Question: I have a CSV with hundreds of usernames listed on it. In PowerShell I would like to run 'Get-ADUser' and output their 'DisplayName' in the adjacent cell. I also want to keep all the other information within the correct rows, and make sure if any usernames are not found in AD, that the output doesn't write the following 'DisplayName' out of order. Can someone help me figure this out? I'm relatively new to PowerShell, and very new to using it to modify Excel.
For confidentiality, lets say my spreadsheet looks like this:

This is what I have so far...
'''
$userlist = Get-Content $home\Desktop
ames.csv
ForEach ($user in $userlist) {
Get-ADUser $user -Properties DisplayName |
Select-Object Name,DisplayName |
Export-CSV $home\Desktop
ew_names.csv -NoTypeInformation
}
'''
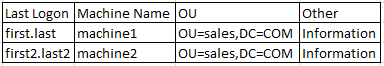
Answer: '''
Import-CSV $home\Desktop
ames.csv |
ForEach-Object {
$samAccountname = ""
$displayname = ""
$samAccountname = $_."last logon"
$machinename = $_.'machine name'
$displayname = (get-aduser $samaccountname -Properties displayname).displayname
$ou = $_.OU
[pscustomobject]@{
machineName=$machinename
displayname=$displayname
OU=$ou
samAccountname=$samAccountname
}
} |
select samAccountname ,machineName,displayname,ou |
Export-CSV new_names.csv -Append -NoTypeInformation
'''
In the above I am making the assumption that "Last Logon" in your spreadsheet is each user's 'samaccountname'. Steps taken:
- - - 'get-aduser'- 'psobject'- 'Select-Object''export-csv'